Brain MRI, t1w sequence, axial 2D slice.
Patient: age 44, sex F, weight 96 kg, height 1.95 m
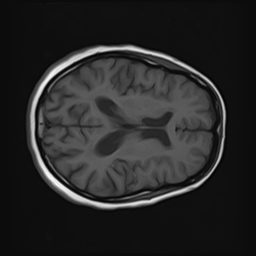